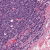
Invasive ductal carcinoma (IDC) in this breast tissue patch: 1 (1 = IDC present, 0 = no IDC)